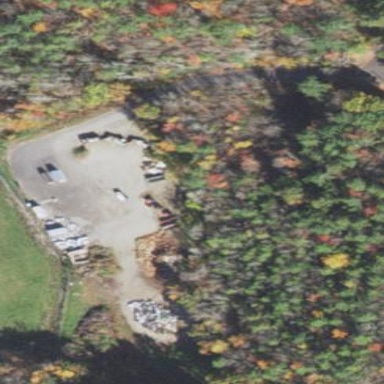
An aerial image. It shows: Waste transfer station.